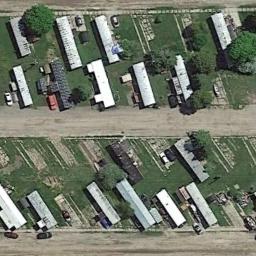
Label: mobile_home_park